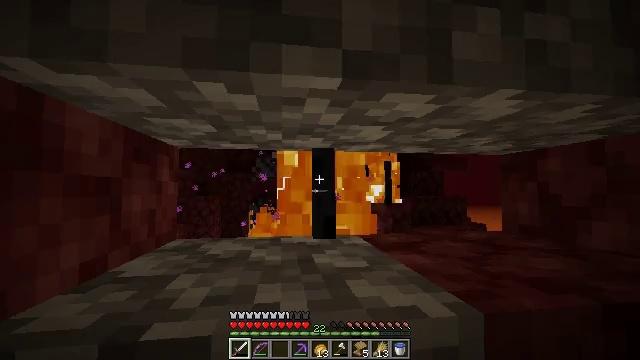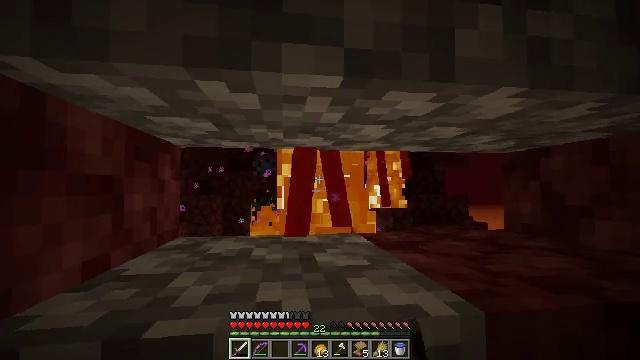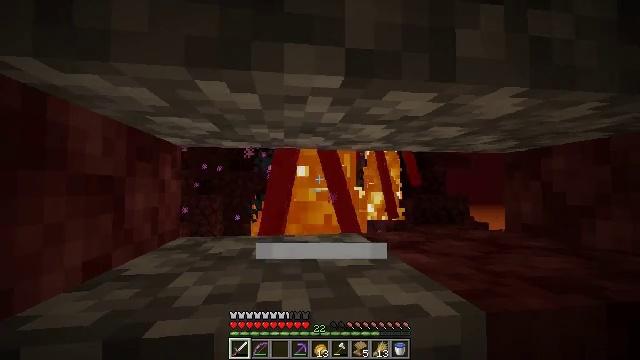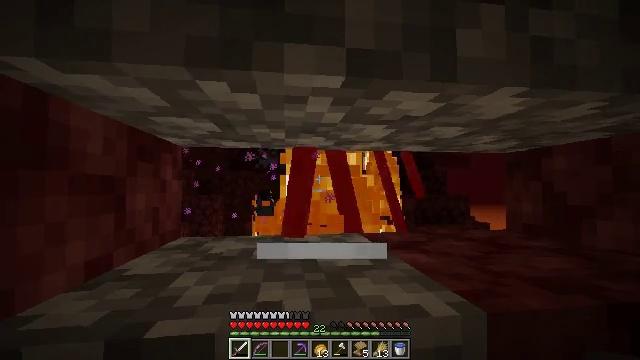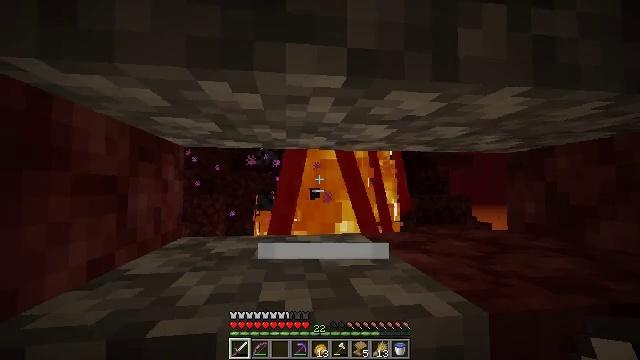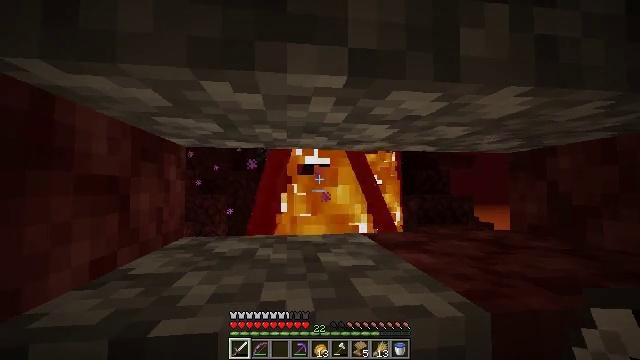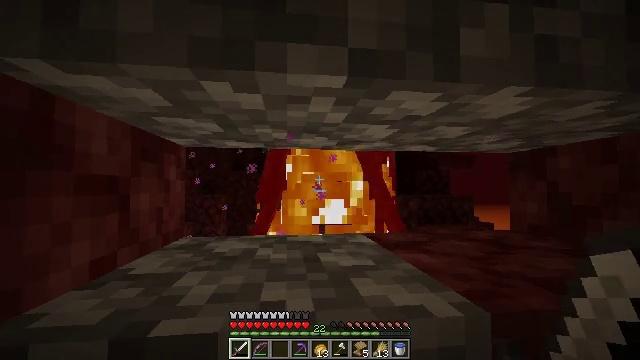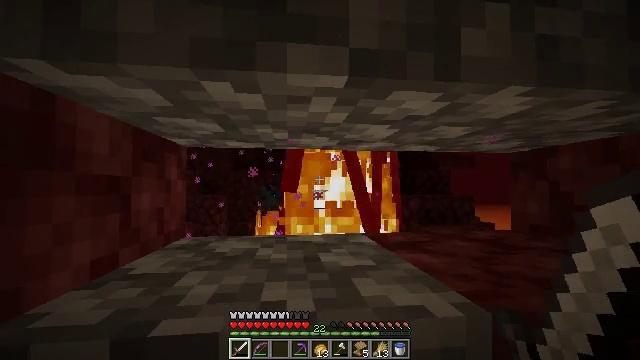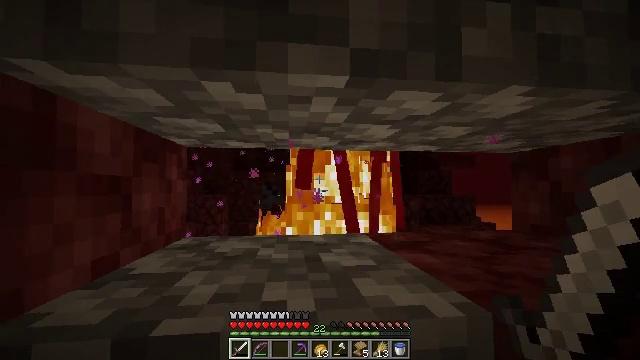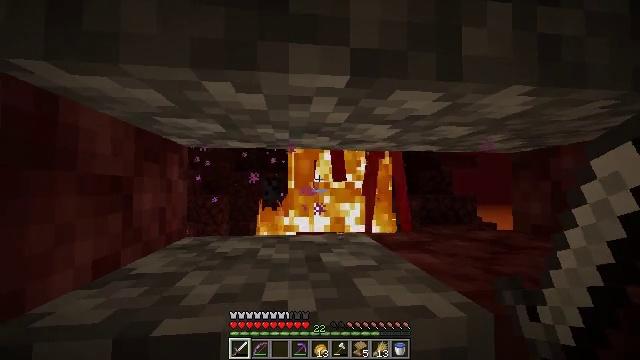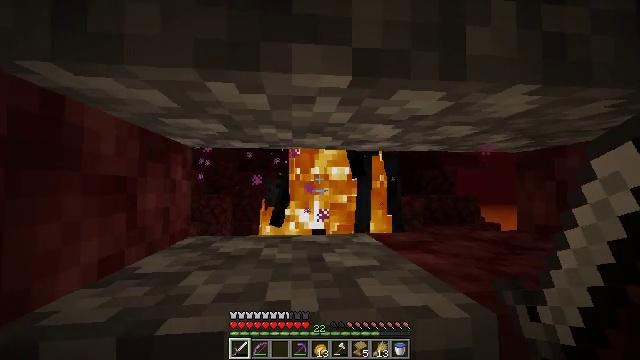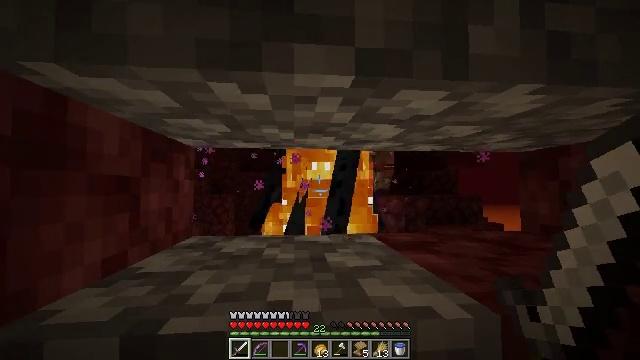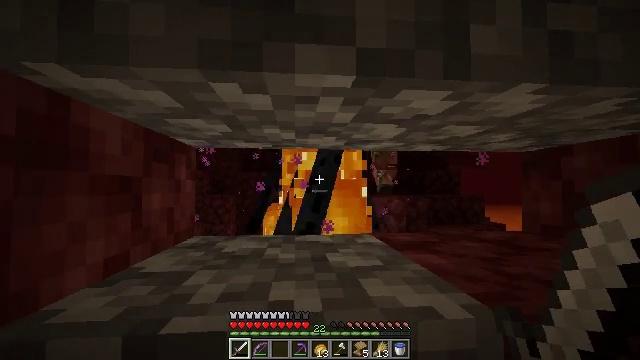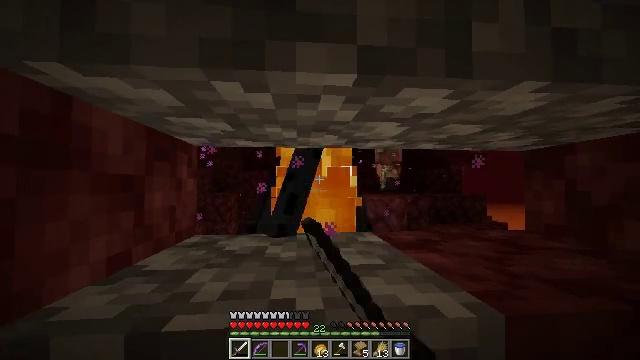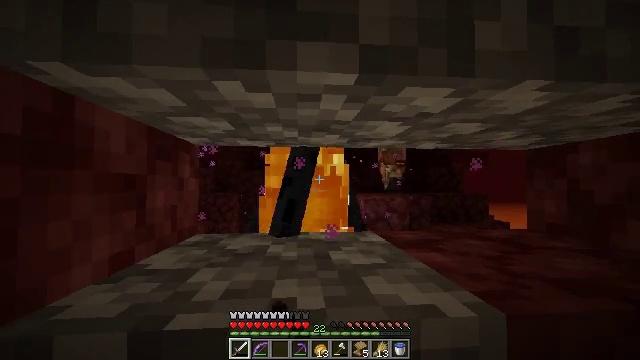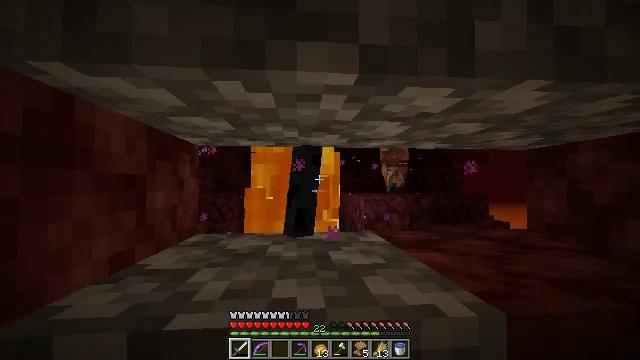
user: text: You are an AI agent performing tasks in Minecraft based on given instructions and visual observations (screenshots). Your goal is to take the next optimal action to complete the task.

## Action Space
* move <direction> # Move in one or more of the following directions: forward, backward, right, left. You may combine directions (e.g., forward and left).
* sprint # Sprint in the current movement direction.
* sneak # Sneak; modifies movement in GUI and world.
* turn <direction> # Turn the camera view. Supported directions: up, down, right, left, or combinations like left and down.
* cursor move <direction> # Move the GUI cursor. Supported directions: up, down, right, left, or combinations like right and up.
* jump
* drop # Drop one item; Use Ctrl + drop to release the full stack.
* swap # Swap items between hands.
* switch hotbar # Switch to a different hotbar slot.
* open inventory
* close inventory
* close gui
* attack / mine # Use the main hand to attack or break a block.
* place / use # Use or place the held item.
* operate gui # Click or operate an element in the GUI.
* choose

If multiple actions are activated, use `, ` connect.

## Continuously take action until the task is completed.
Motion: motion action
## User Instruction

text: Defeat an enderman.
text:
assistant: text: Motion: sneak
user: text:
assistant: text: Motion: sneak
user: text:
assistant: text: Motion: sneak
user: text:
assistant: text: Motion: sneak
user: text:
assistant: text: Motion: sneak
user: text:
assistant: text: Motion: sneak
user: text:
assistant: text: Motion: sneak
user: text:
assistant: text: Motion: sneak
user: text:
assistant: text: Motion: sneak
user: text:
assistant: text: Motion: sneak
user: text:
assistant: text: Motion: sneak
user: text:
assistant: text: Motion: sneak, attack / mine
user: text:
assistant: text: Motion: sneak, attack / mine
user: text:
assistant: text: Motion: sneak, attack / mine
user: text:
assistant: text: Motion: sneak
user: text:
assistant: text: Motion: sneak
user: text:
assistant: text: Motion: sneak, attack / mine